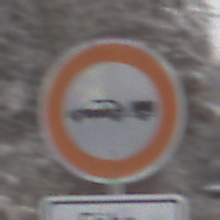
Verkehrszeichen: VerbotPersonenkraftwagenMitAnhaenger
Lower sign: SonstigeFahrzeugePersonengruppenFrei4
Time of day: MorningAfternoon
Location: Outdoor (Nature)
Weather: PartlyCloudy
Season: Winter
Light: Natural